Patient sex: F
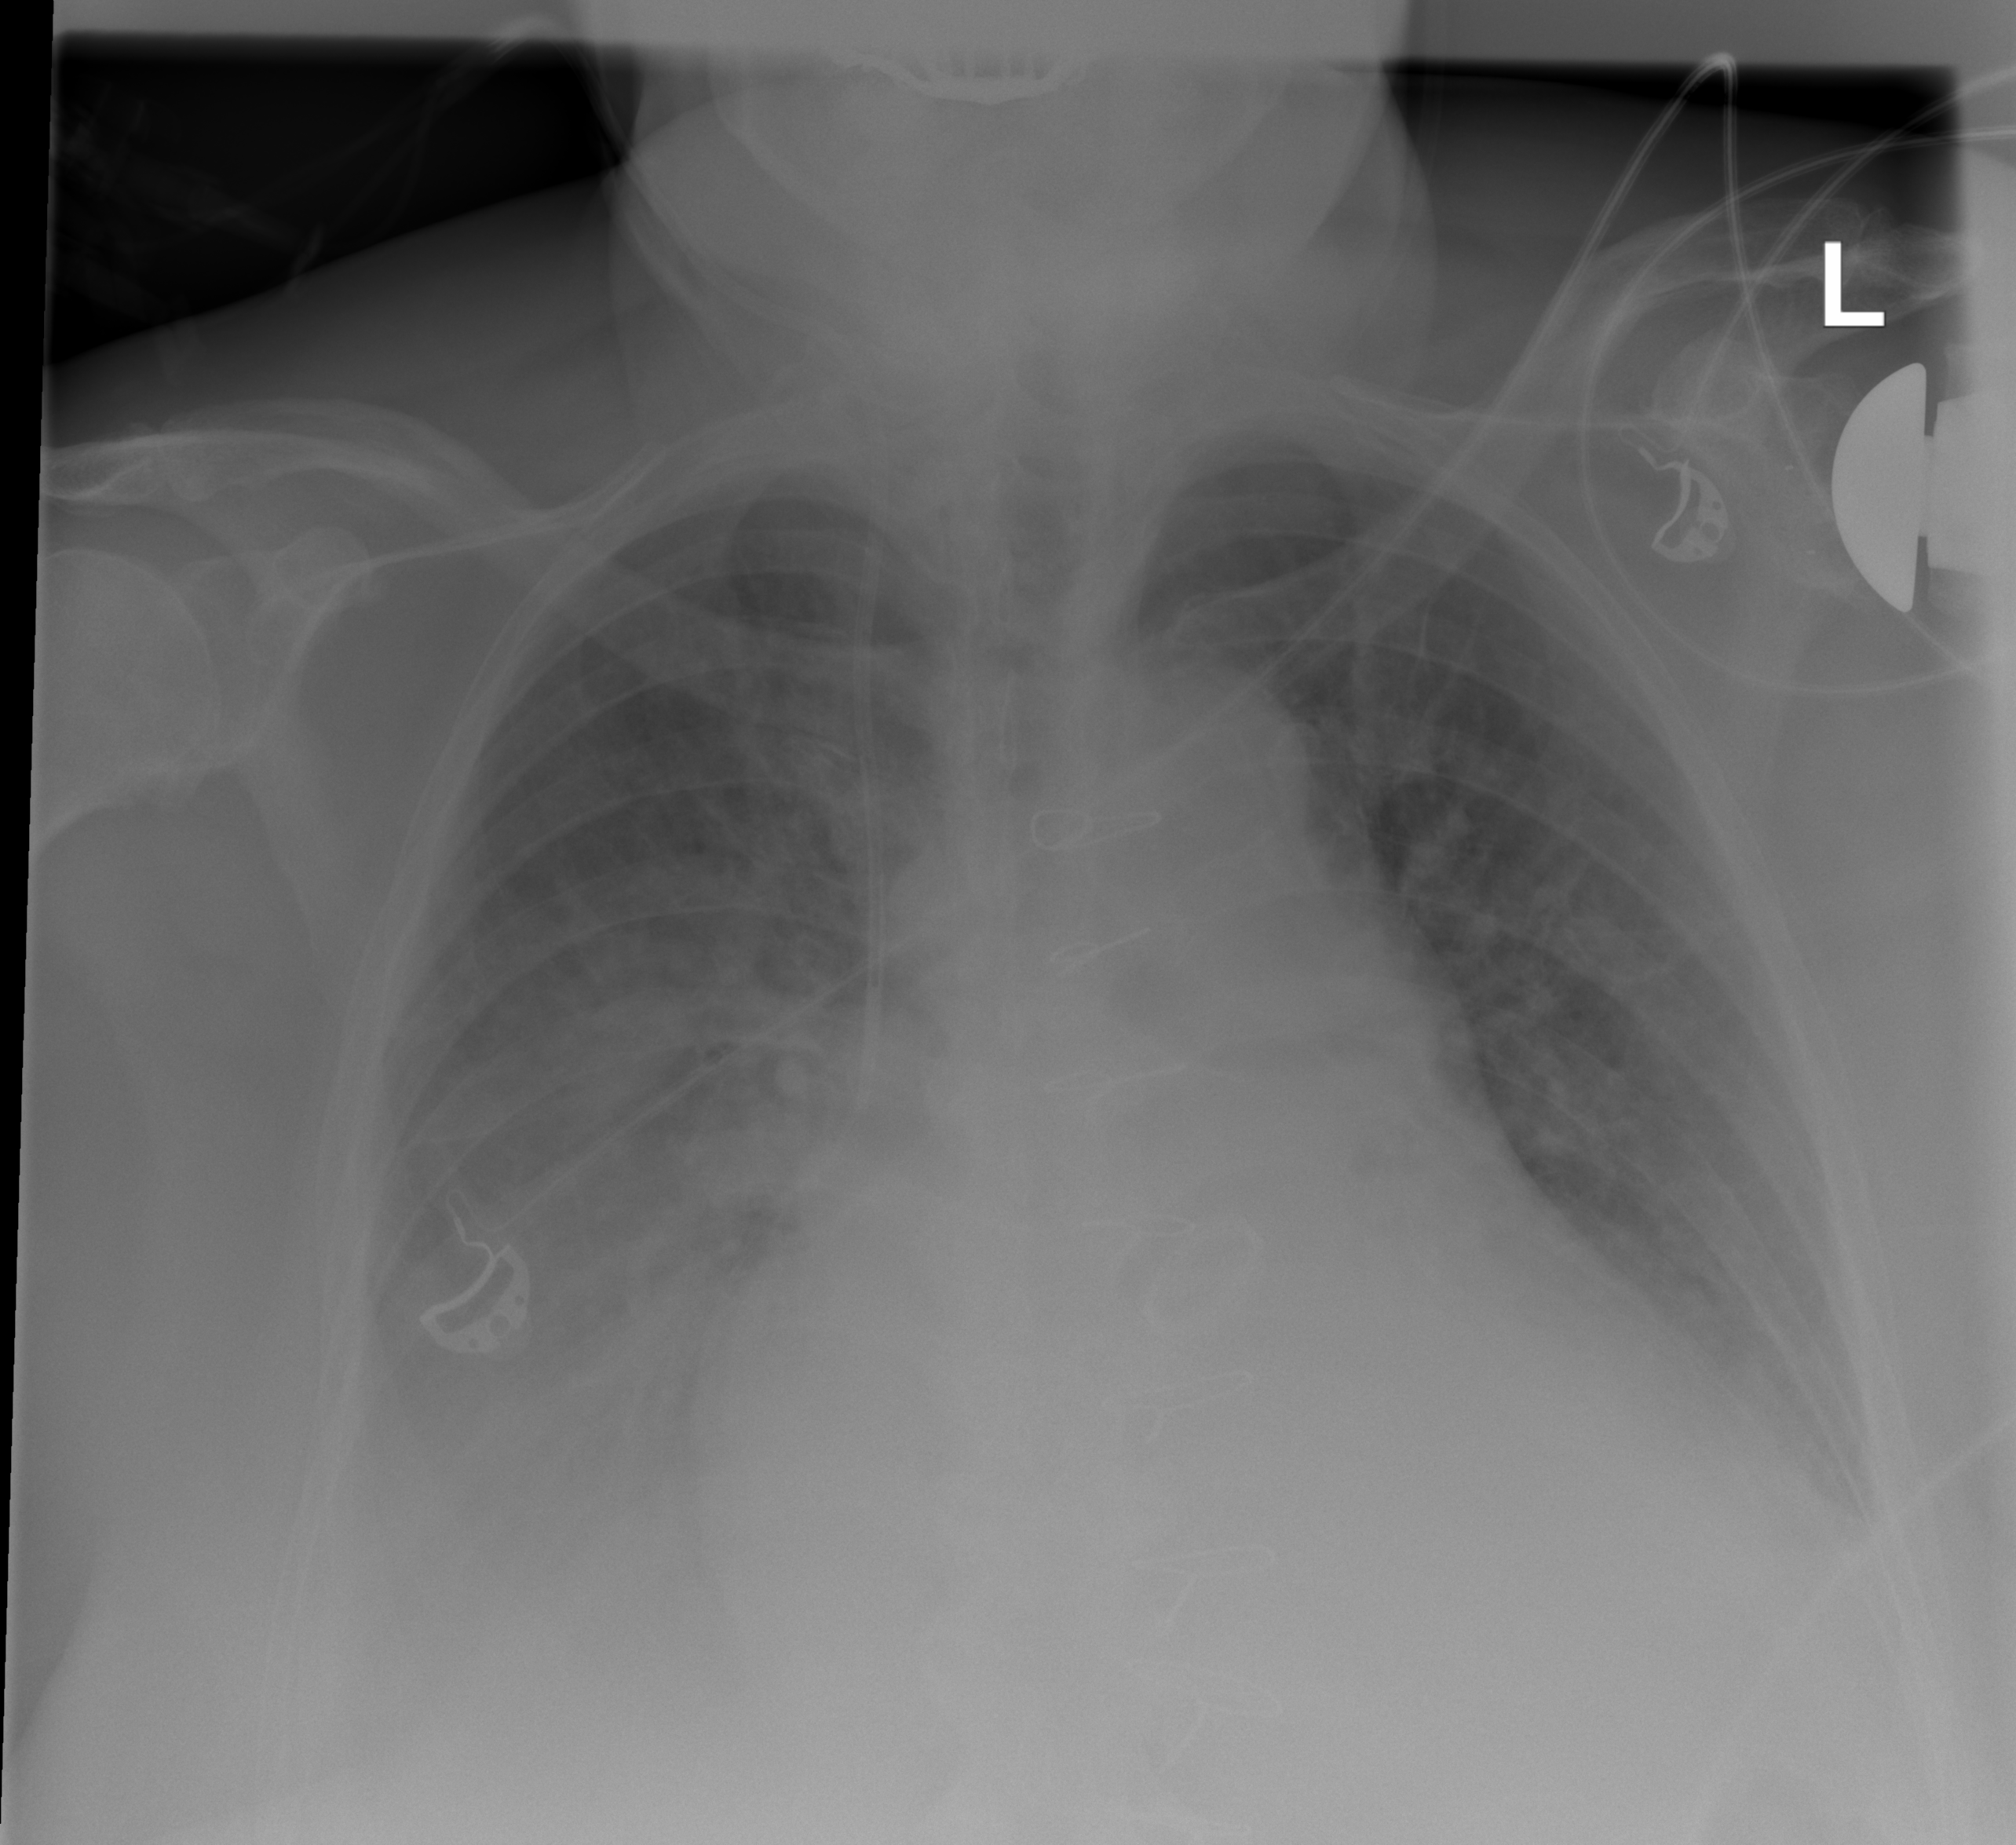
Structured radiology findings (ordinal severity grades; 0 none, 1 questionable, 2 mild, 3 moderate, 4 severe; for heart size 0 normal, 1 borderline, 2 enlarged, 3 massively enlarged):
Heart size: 3
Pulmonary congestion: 2
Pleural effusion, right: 2
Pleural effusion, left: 2
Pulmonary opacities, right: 0
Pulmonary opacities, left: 0
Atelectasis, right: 2
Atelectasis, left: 1